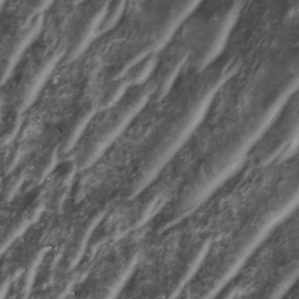
Label: non_frost